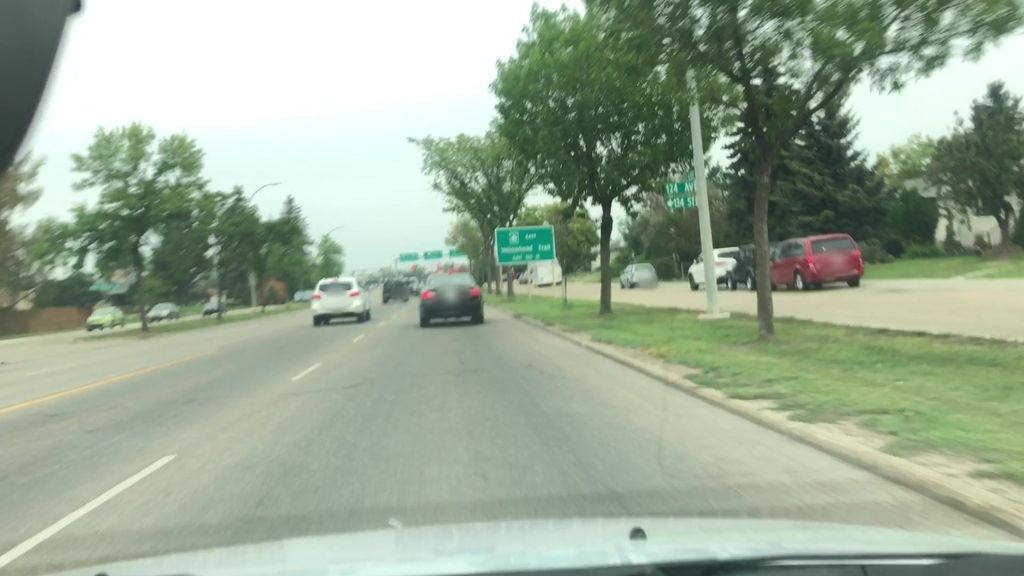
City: edmonton